【题型】解答题　【知识点】解析几何　【难度】easy
已知椭圆 $C: \frac{x^2}{4} + \frac{y^2}{b^2} = 1(2 > b > 0)$ 的离心率为 $\frac{\sqrt{2}}{2}$

(1) 求 $C$ 的标准方程；

(2) 若 $A(-3,0)$，直线 $l: x = ty + 1(t > 0)$ 交椭圆 $C$ 于 $E,F$ 两点，且 $\triangle AEF$ 的面积为 $\sqrt{14}$，求 $t$ 的值。
【解答】
\noindent \textbf{【详解】}
(1) 由题意得：$a = 2$，$e = \frac{c}{a} = \frac{\sqrt{2}}{2}$，
所以 $c = \sqrt{2}$，则 $b^2 = a^2 - c^2 = 2$，
所以 $C$ 的标准方程为：$\frac{x^2}{4} + \frac{y^2}{2} = 1$。

---

(2) 由题意设 $E(x_1,y_1)$，$F(x_2,y_2)$，
联立
\[
\begin{cases}
x = ty + 1 \\
\frac{x^2}{4} + \frac{y^2}{2} = 1
\end{cases}
\]
消去 $x$ 得 $(t^2 + 2)y^2 + 2ty - 3 = 0$，
$\Delta = 4t^2 + 12(t^2 + 2) = 16t^2 + 24 > 0$，
则 $y_1 + y_2 = \frac{-2t}{t^2 + 2}$，$y_1y_2 = \frac{-3}{t^2 + 2}$，
可得
\[
|y_1 - y_2| = \sqrt{(y_1 + y_2)^2 - 4y_1y_2} = \sqrt{\left(\frac{-2t}{t^2 + 2}\right)^2 + \frac{12}{t^2 + 2}} = \frac{2\sqrt{4t^2 + 6}}{t^2 + 2},
\]
又直线 $l$ 与 $x$ 轴的交点为 $D(1,0)$，且 $A(-3,0)$，则 $|AD| = 1 - (-3) = 4$，
故
\[
S_{\triangle AEF} = \frac{1}{2}|AD| \cdot |y_1 - y_2| = 2 \times \frac{2\sqrt{4t^2 + 6}}{t^2 + 2} = \sqrt{14},
\]
整理得 $7t^4 - 4t^2 - 20 = (7t^2 + 10)(t^2 - 2) = 0$，
解得 $t = \sqrt{2}$（负值舍去）。

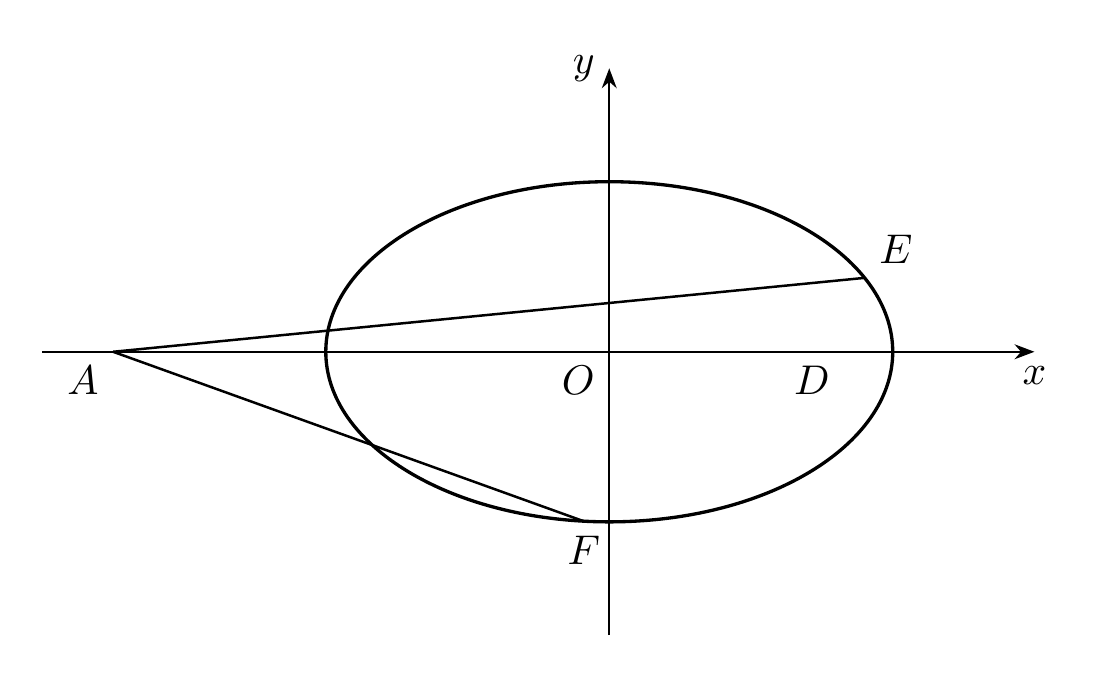